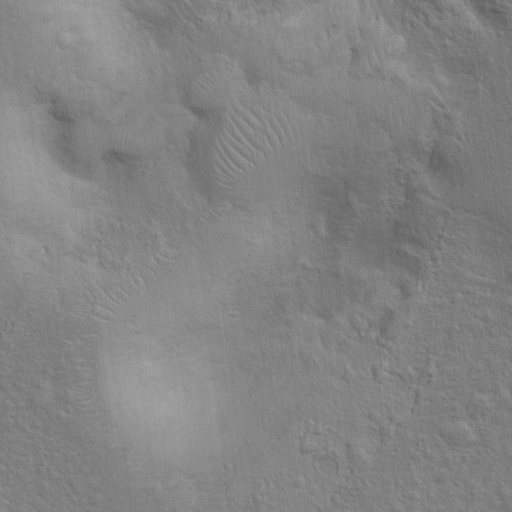
Objects detected: cone, cone, cone, cone